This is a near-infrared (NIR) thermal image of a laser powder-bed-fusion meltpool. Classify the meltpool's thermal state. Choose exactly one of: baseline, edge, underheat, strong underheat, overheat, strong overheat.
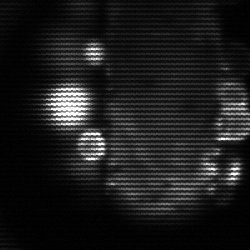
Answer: strong underheat